Question: I have a VStack with multiple child views (the one with blue background). The VStack has horizontal padding. I want to have this padding set for each child, but sometimes I have exception where I want that child to reach edges of the display completely (Two grey lines above "Checkout" button). Is there any way how to allow this to happen? I don't wanna set padding for every single child separately.

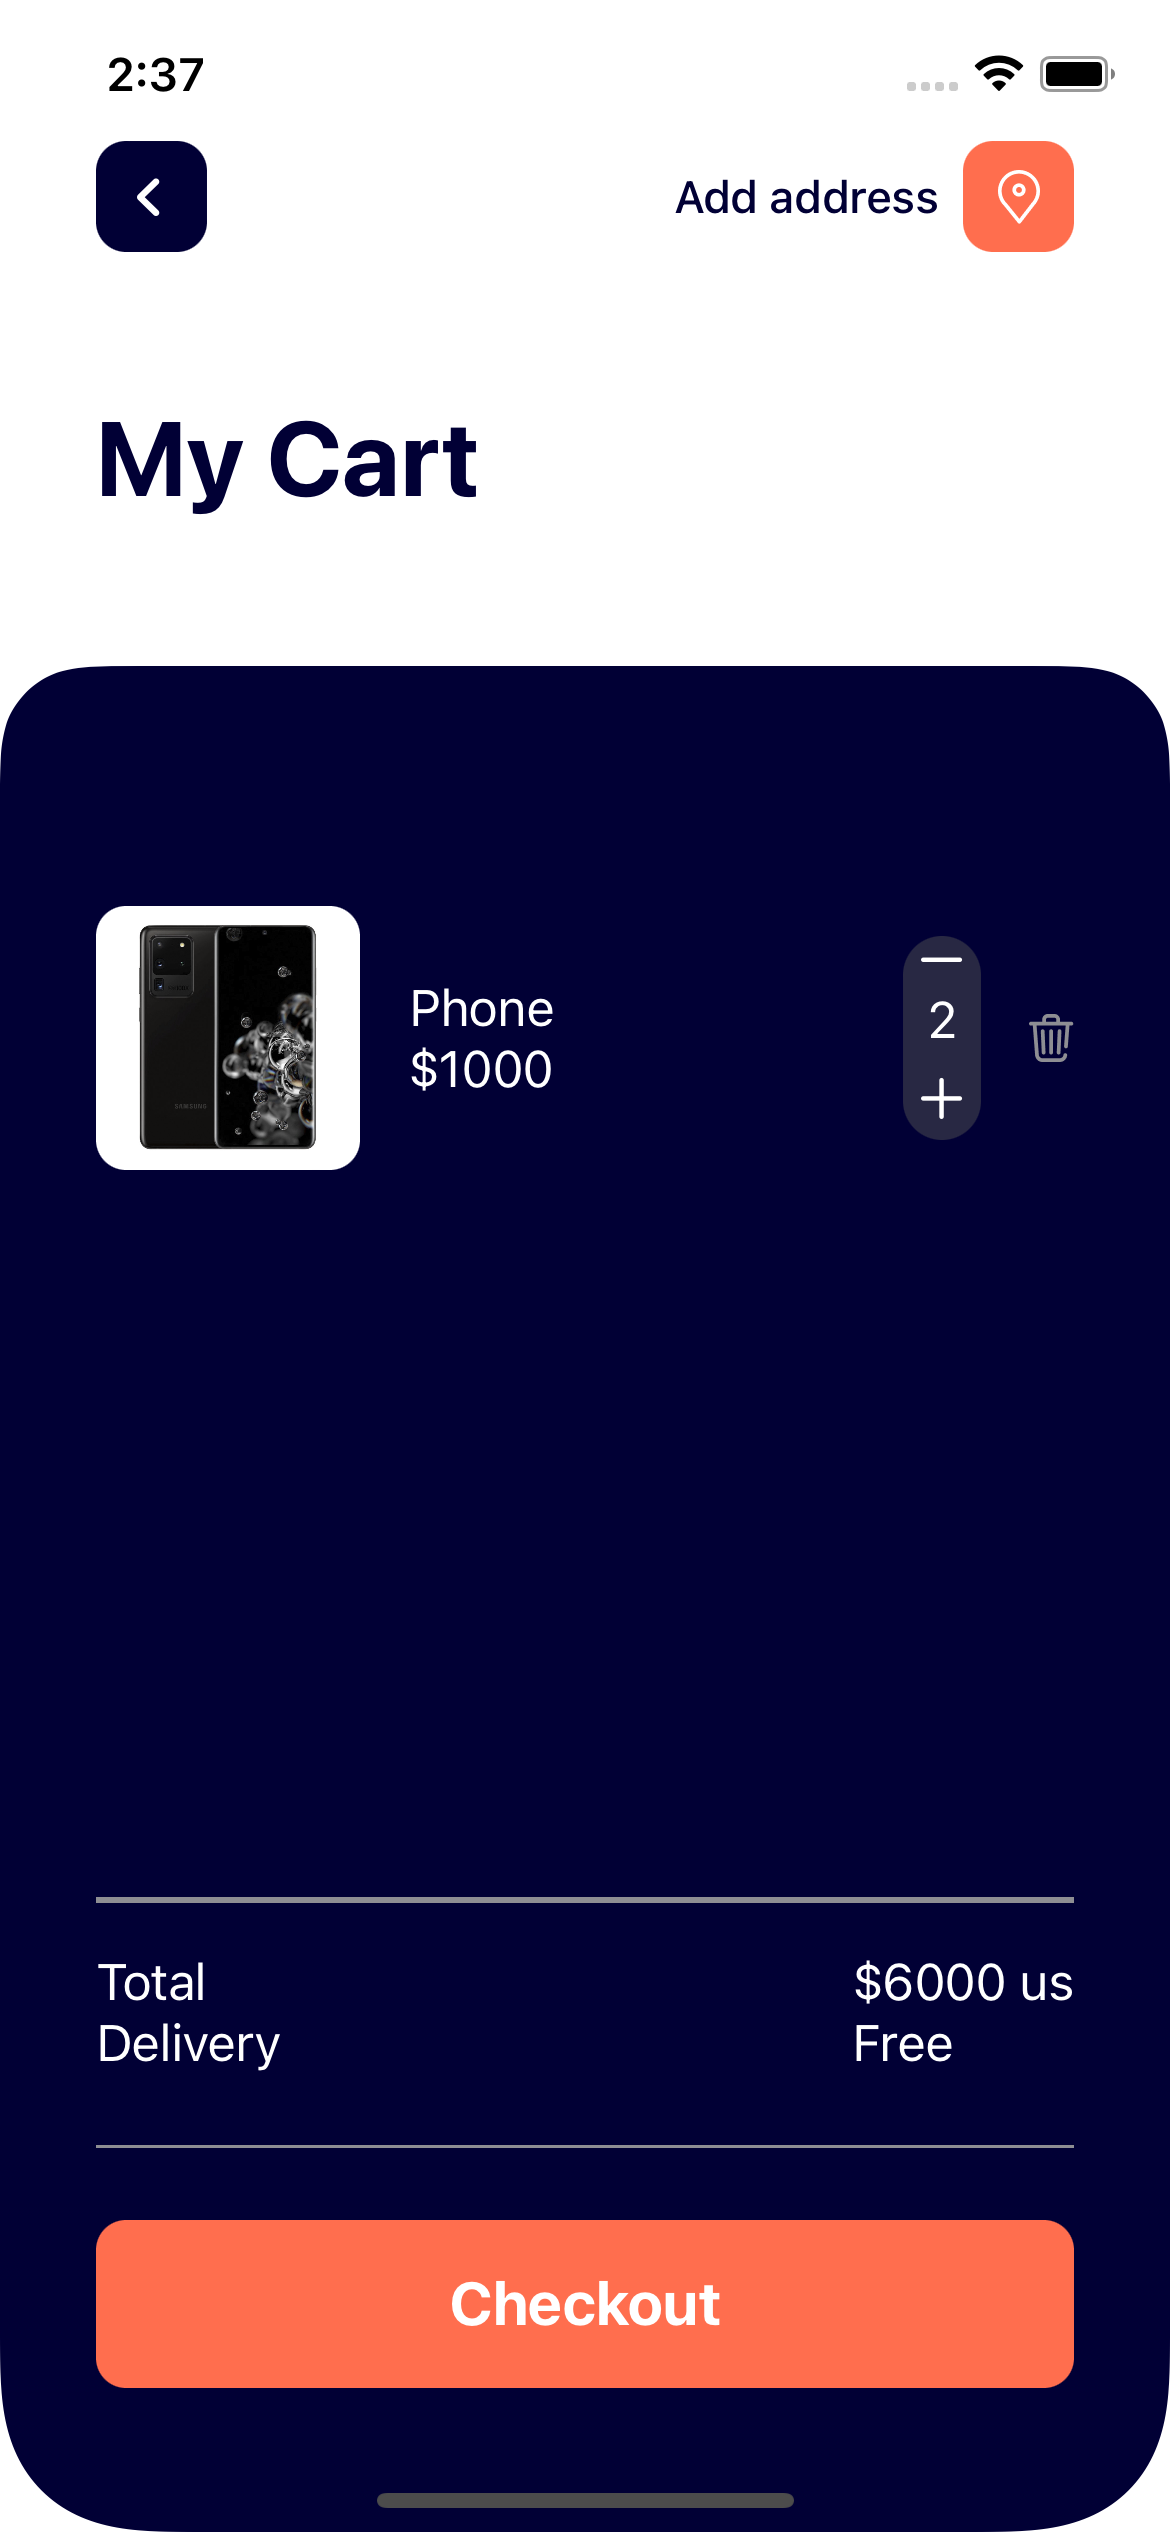
Answer: You can apply a negative padding on the view that you applied on the VStack, that means if you applied a padding of 16 points to the VStack like this for example '.padding(16)' for all directions which is the default. then you can apply a '.padding(.horizontal,-16)' to the lines and they will stretch to the end of the screen
here is a sample code and a screenshot for the behavior you want.
<URL>
'''
struct VStackPadding: View {
var body: some View {
VStack{
RoundedRectangle(cornerRadius: 4)
.frame(width: .infinity,height: 3)
.padding(.horizontal, -16)
.padding(.bottom,16)
RoundedRectangle(cornerRadius: 4)
.frame(width: .infinity,height: 3)
}.padding(16)
}
}
'''